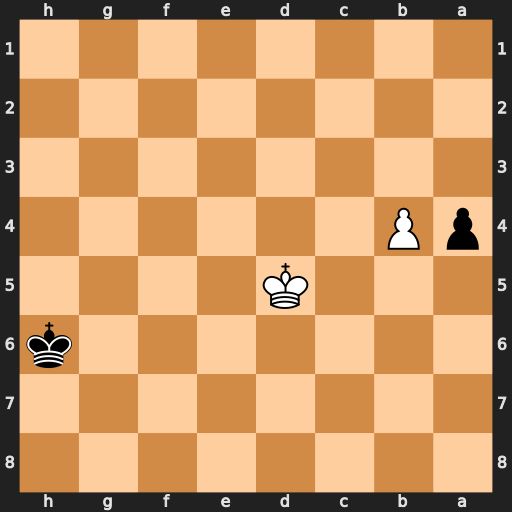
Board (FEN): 8/8/7k/3K4/pP6/8/8/8
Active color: b
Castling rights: -
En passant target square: -
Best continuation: a3 b5 a2 b6 a1=Q